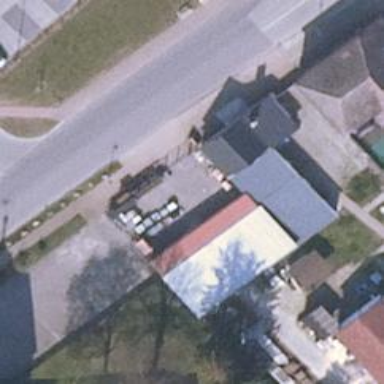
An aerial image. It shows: Post office with trade shop.